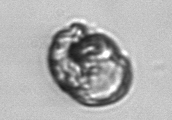
Label: Proterythropsis